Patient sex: M
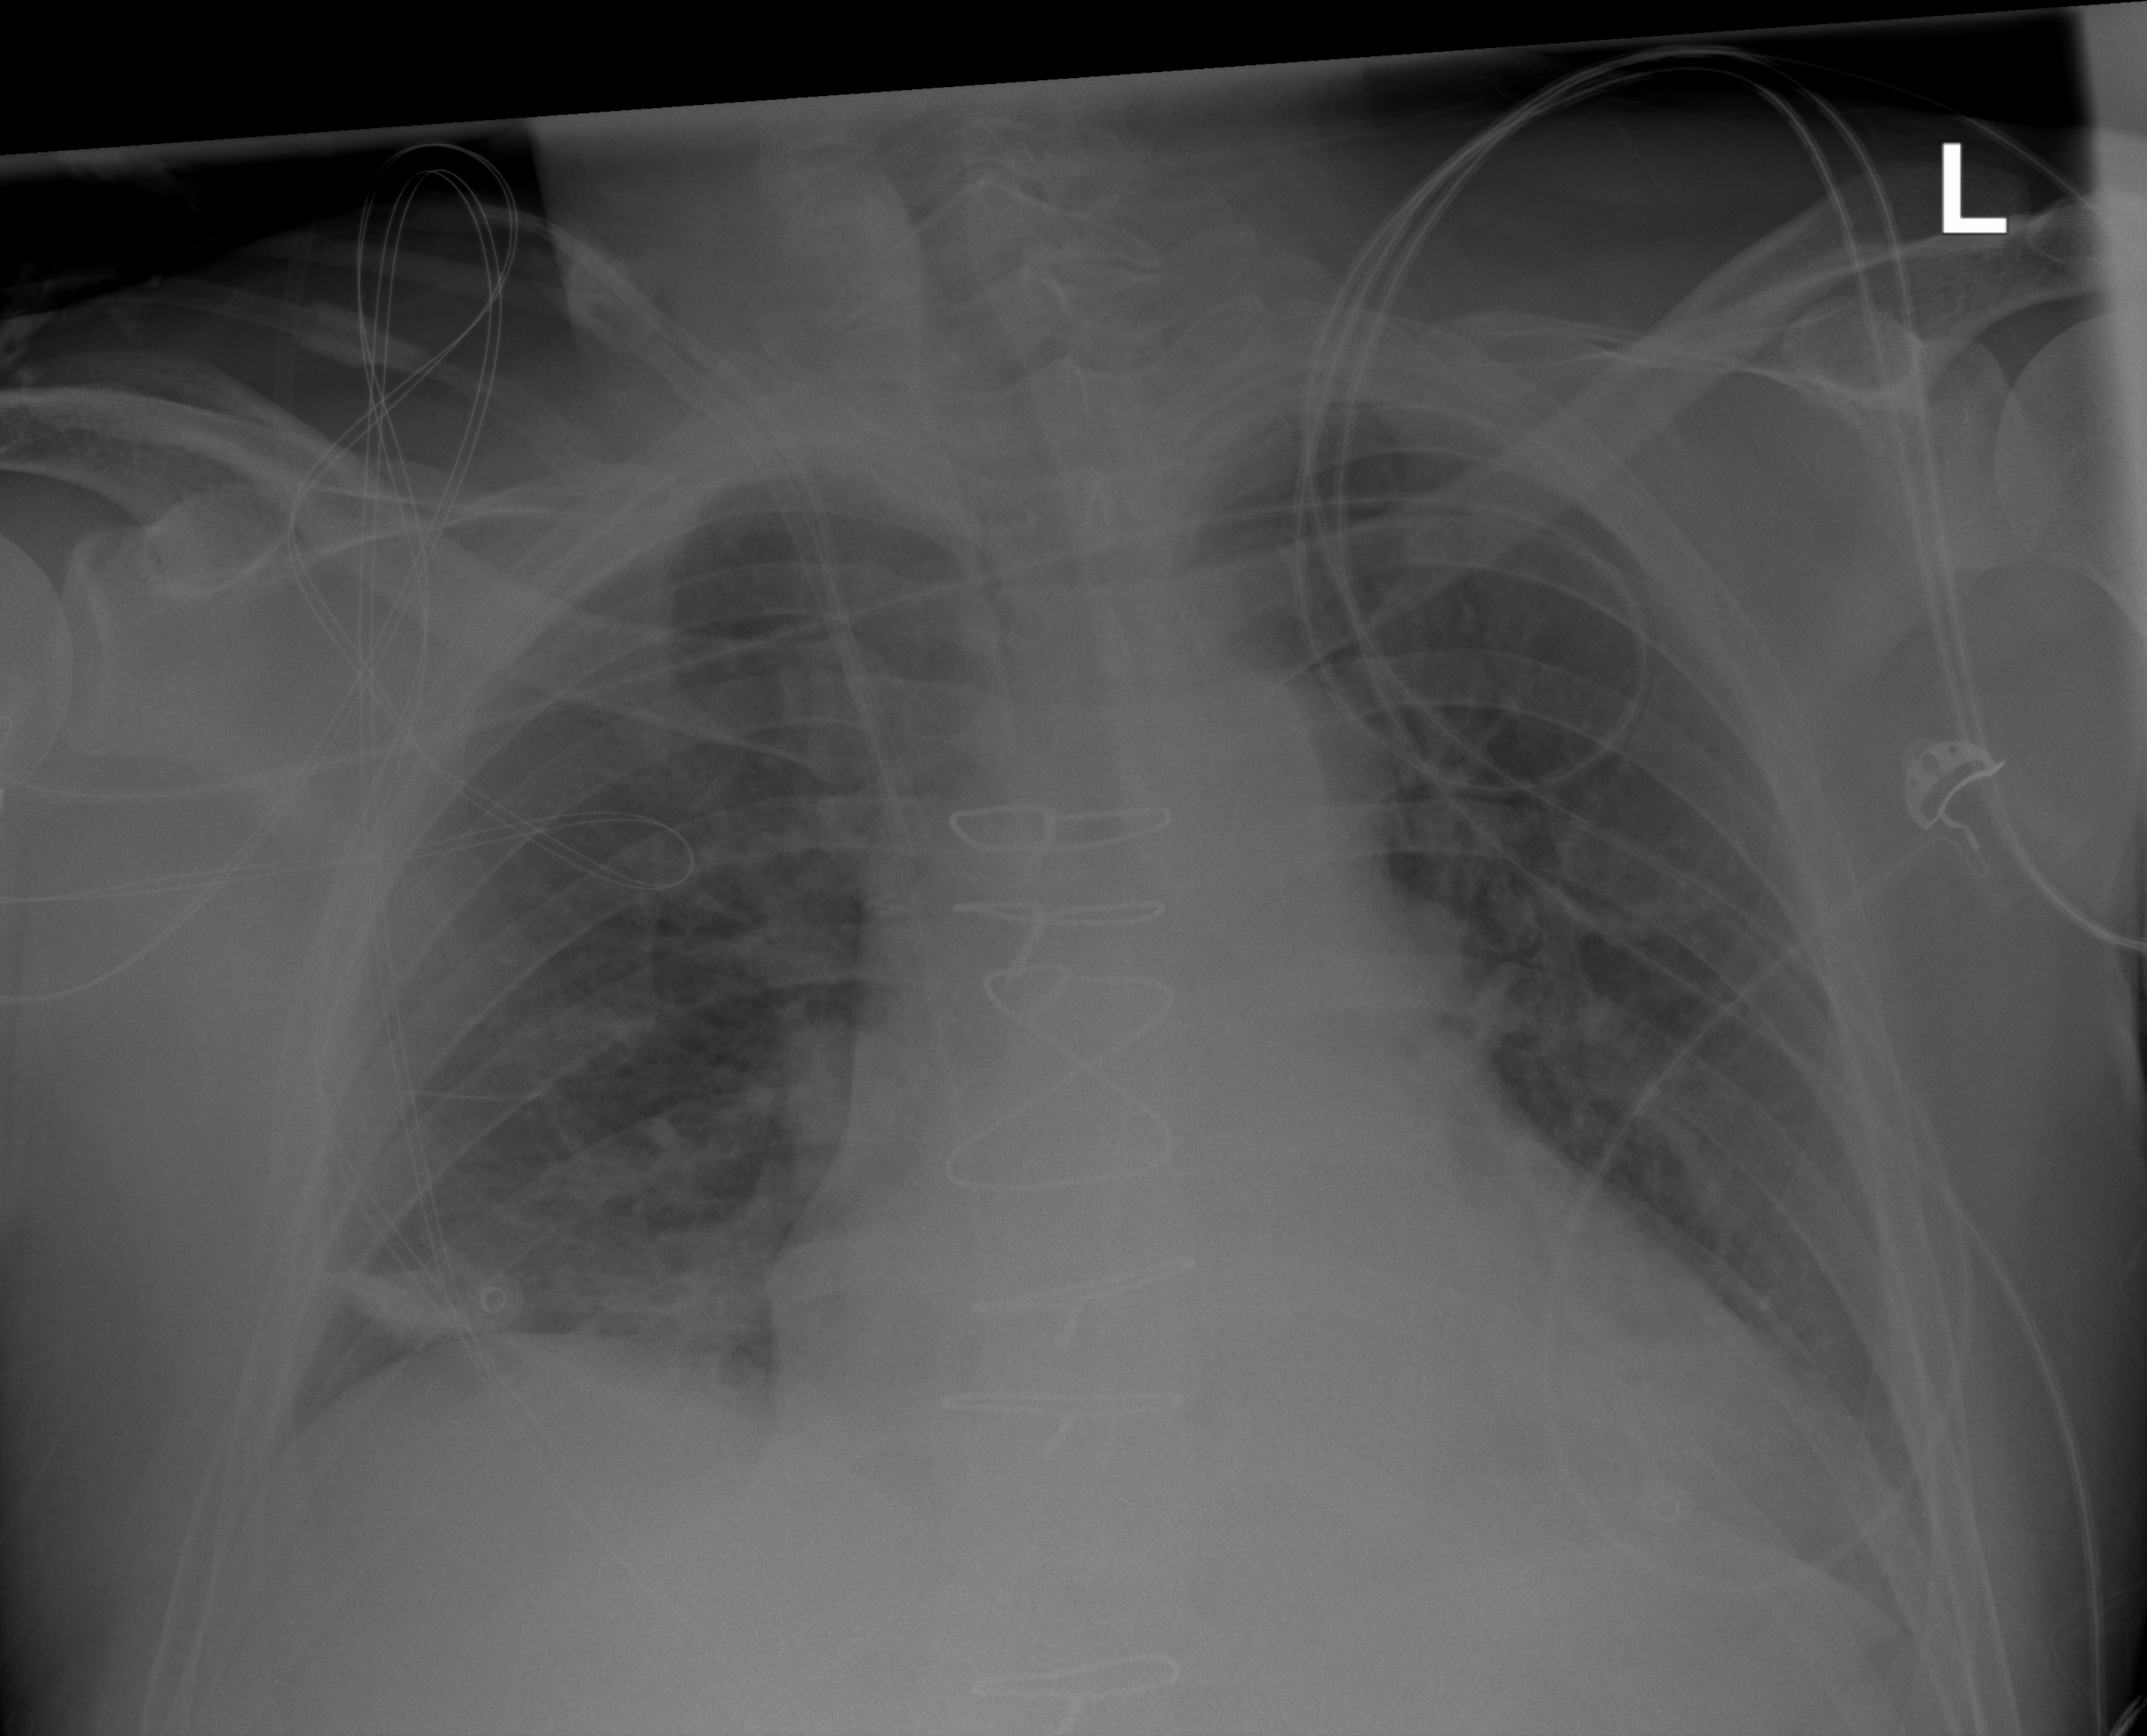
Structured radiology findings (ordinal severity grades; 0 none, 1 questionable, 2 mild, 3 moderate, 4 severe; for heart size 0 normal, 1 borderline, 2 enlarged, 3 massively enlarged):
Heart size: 2
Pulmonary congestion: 2
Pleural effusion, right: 0
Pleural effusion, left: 0
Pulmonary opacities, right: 1
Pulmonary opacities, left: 0
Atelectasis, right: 2
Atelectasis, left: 1